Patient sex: M
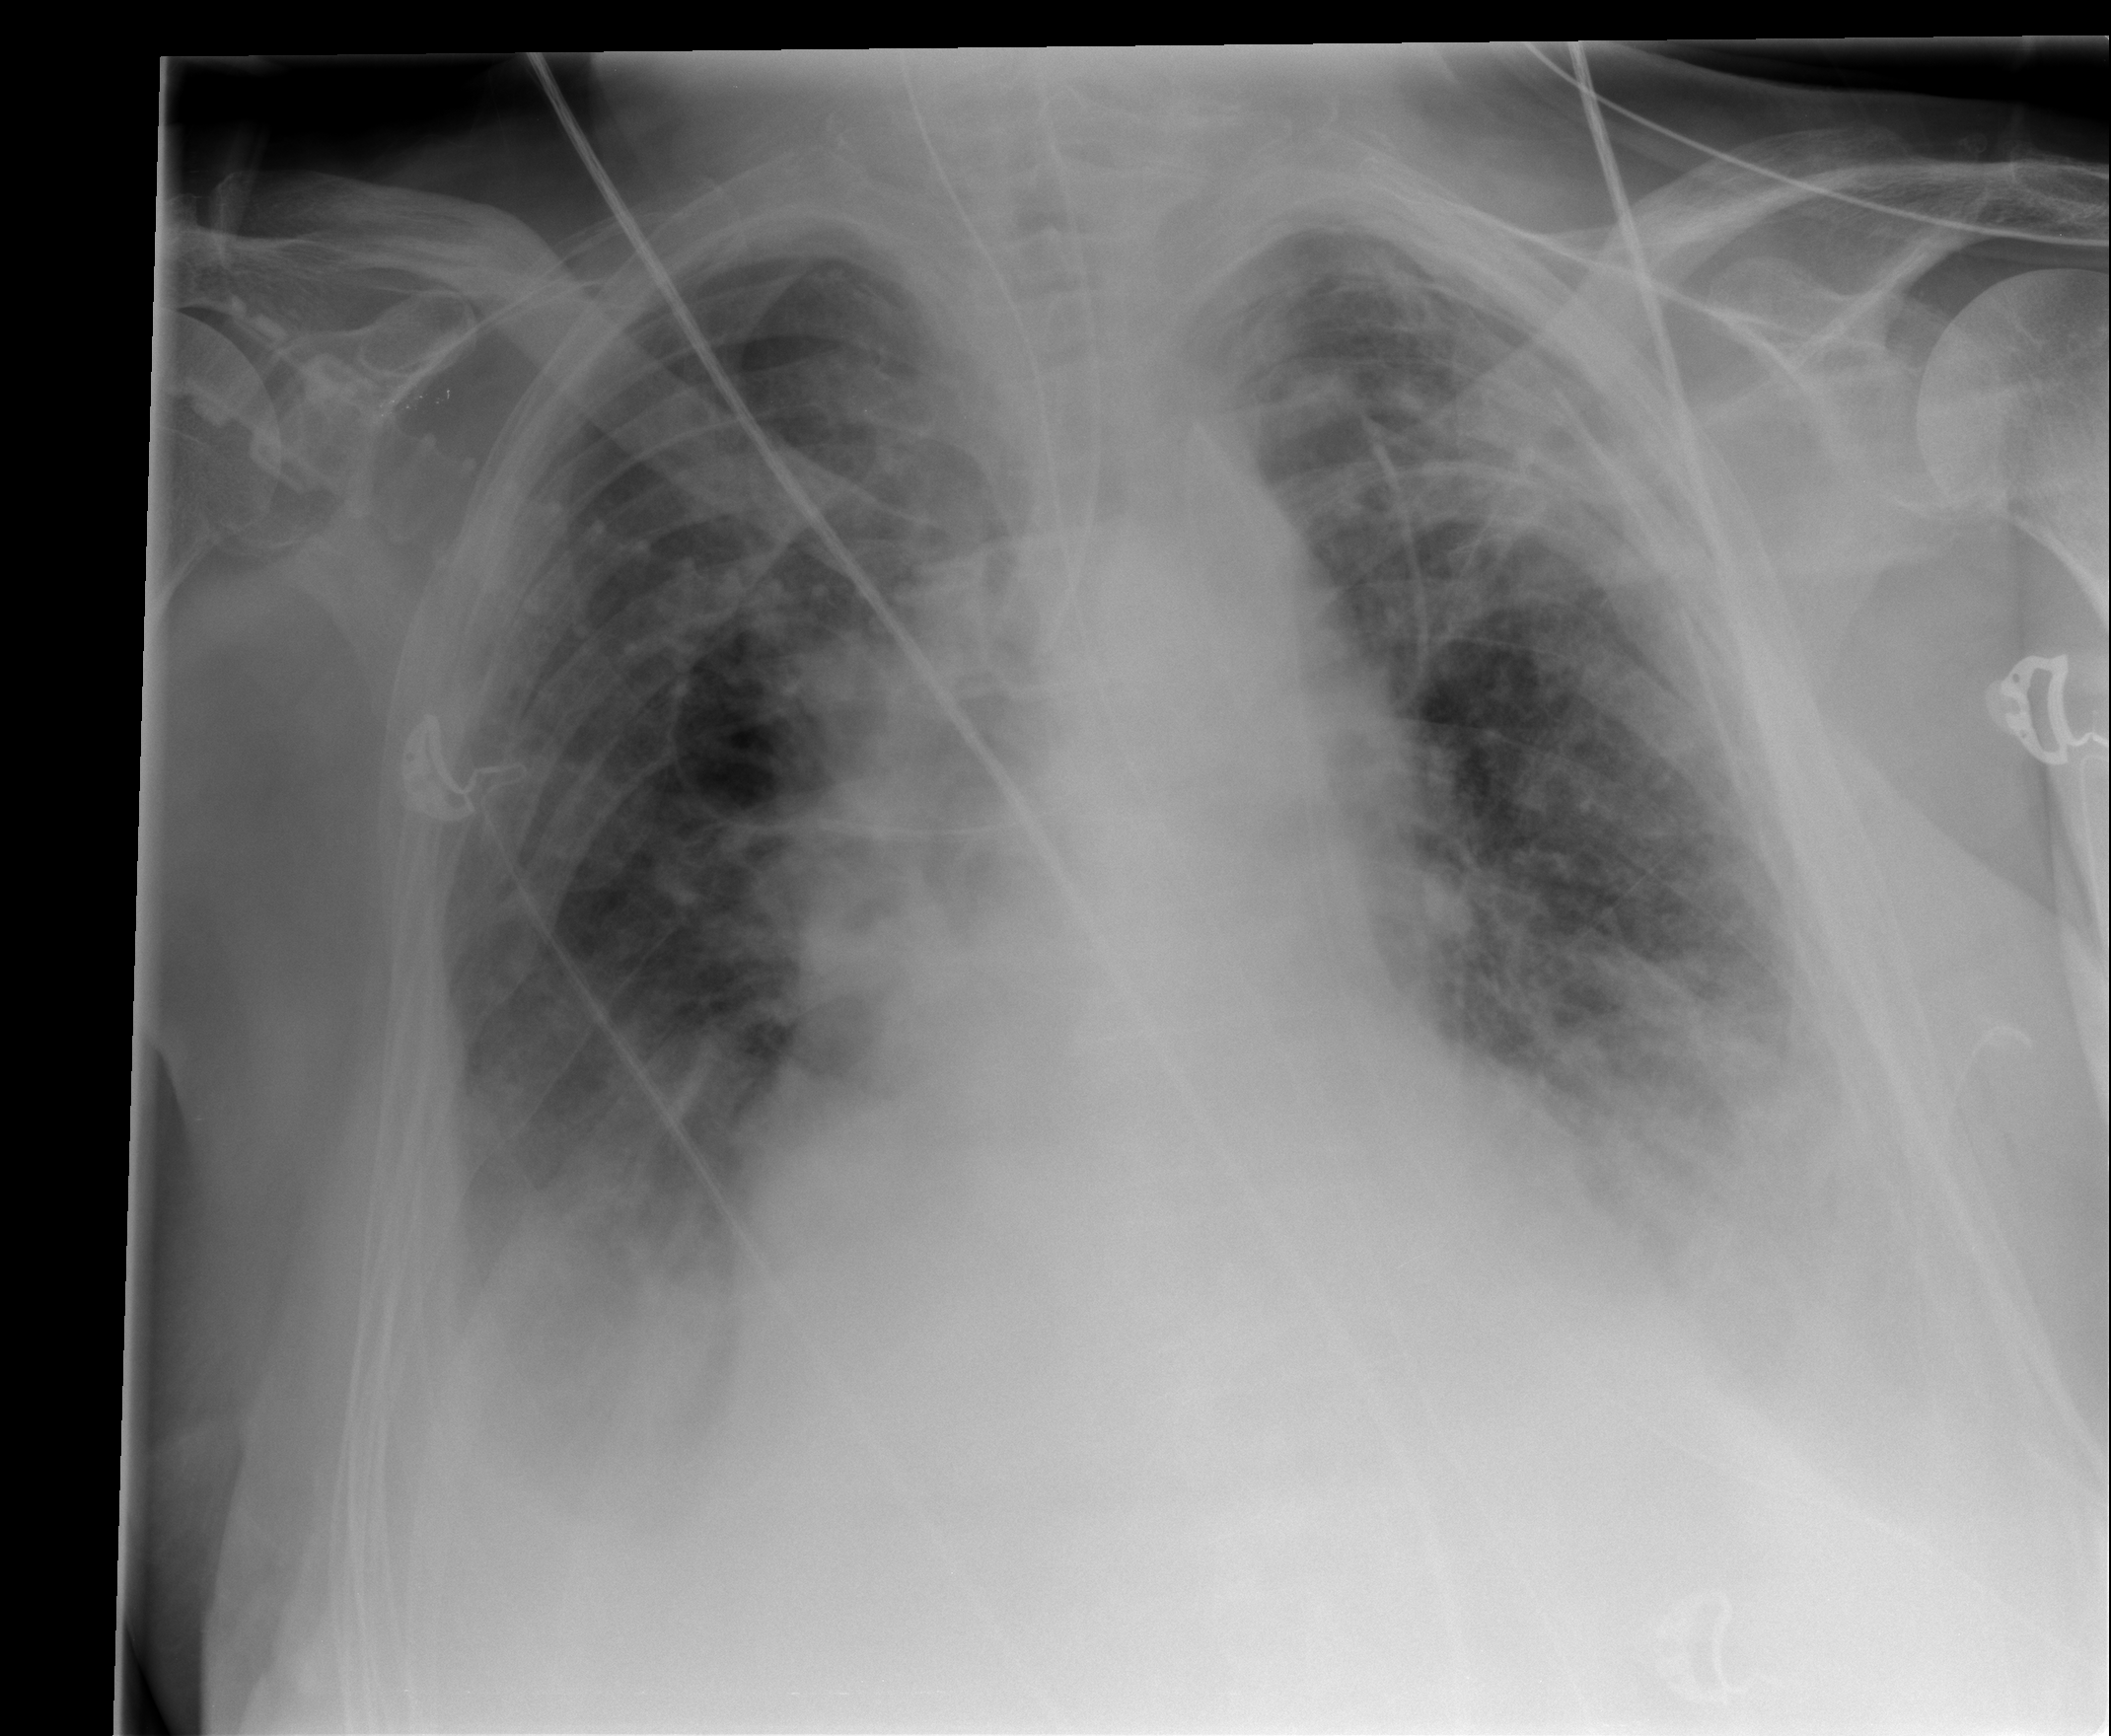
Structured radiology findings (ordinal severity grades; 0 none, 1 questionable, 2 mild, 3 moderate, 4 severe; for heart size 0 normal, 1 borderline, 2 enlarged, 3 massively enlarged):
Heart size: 2
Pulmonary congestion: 1
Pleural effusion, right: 3
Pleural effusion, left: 2
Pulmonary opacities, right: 2
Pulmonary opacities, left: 3
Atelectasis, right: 3
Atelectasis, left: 3